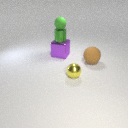
small green metal cylinder below small green rubber sphere